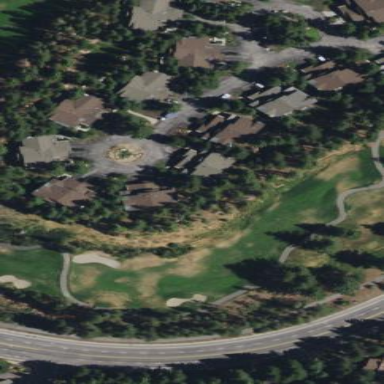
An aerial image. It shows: Green golf area with grass land use.